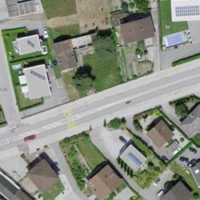
EUNIS habitat code: 54
Species observed at this site:
Diplotaxis tenuifolia